Question: I'm using a table view for a form. When a row is tapped I add a text field to the cell (the cell is a value1 type) and the user can edit the contents of detailTextLabel. I position the text field so that it spans the distance from the right edge of textLabel to the right edge of detailTextLabel. Basically I set the frame of the text field over detailTextLabel except that it goes to the left as far as possible. Visually it's nice--there are no jitters when hiding/unhiding the text field.
It looks like this (without the green and red):

This works great when detailTextLabel has something in it. But when detailTextLabel is empty its frame is not yet defined. If you log it everything in frame is zero. So then I don't have a reference for placing the text field precisely over where detailTextLabel would be.
I could start figuring things out from the right side of textLabel and just go to the right until some number of pixels from the right edge of the cell. But, for example, what if there's an info button there? The nice thing about using detailTextLabel as a reference is that it's right edge is already correctly placed for that cell.
Any ideas?
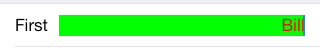
Answer: You can always put a space (' ') instead of empty label. This way it will not be visible to the user, and you still get nice reference